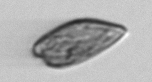
Label: Prorocentrum_dentatum